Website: slack
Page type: payment
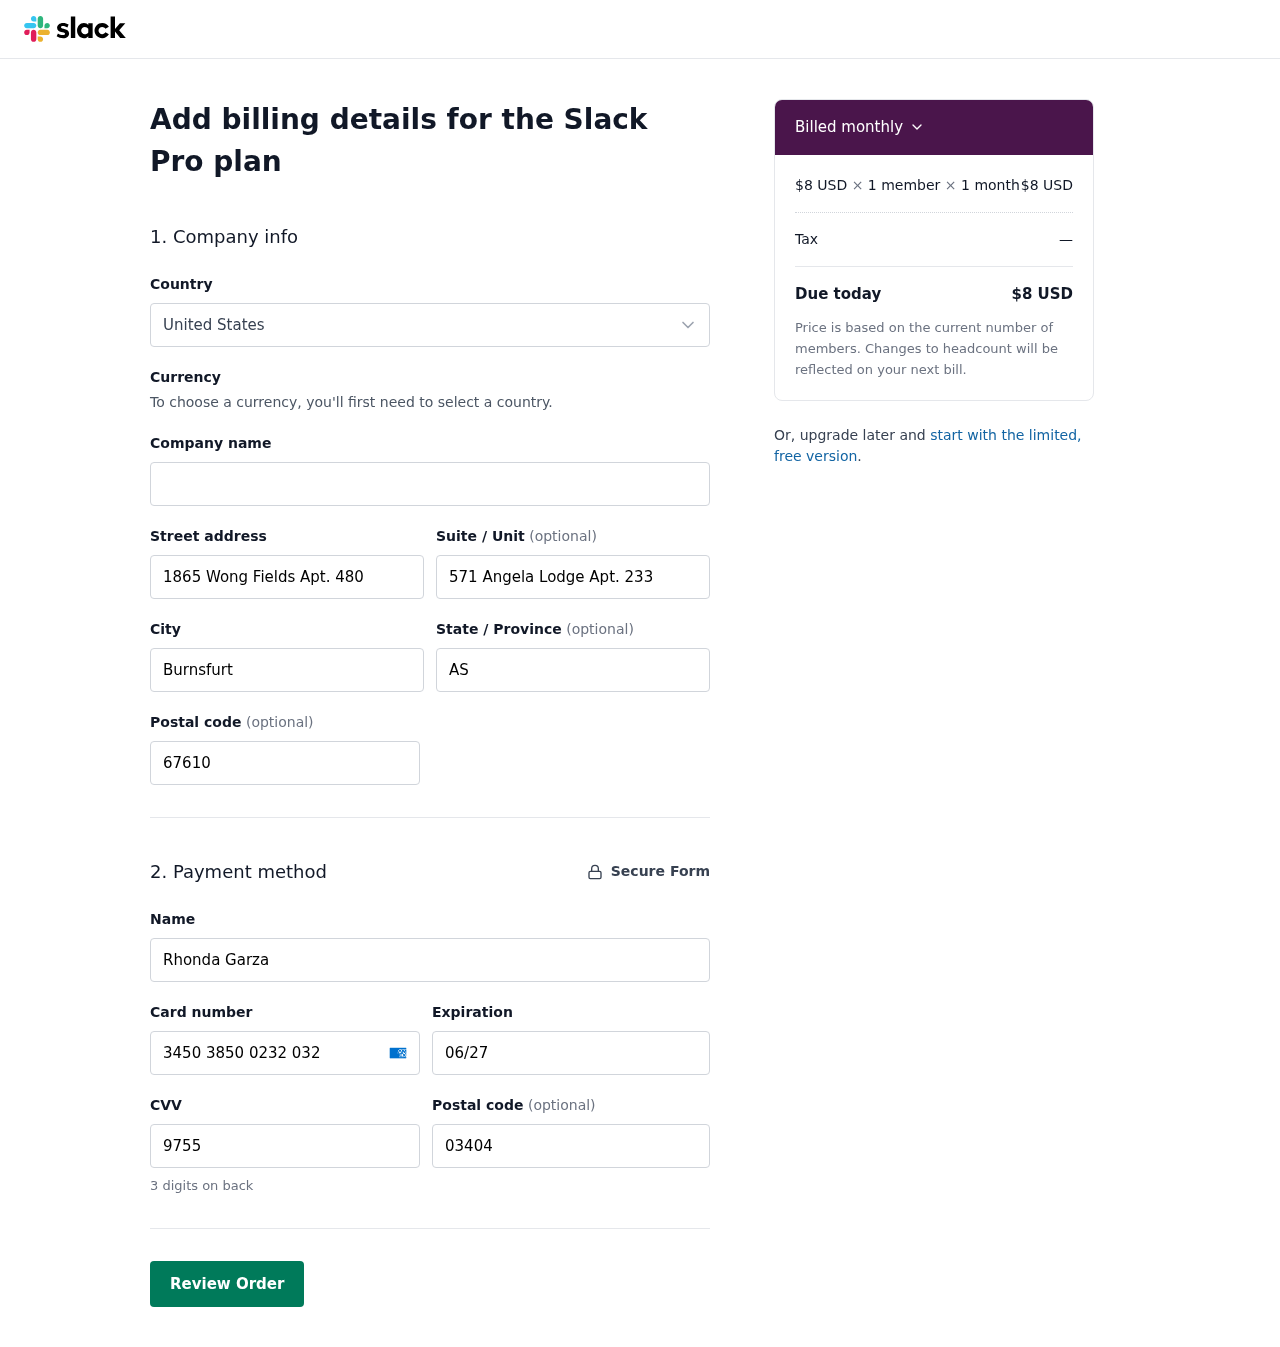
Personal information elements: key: PII_COUNTRY
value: United States
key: PII_STREET
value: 1865 Wong Fields Apt. 480
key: PII_STREET2
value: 571 Angela Lodge Apt. 233
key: PII_CITY
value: Burnsfurt
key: PII_STATE
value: AS
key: PII_POSTCODE
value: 67610
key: PII_FULLNAME
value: Rhonda Garza
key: PII_CARD_NUMBER
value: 3450 3850 0232 032
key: PII_CARD_EXPIRY
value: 06/27
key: PII_CARD_CVV
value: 9755
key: PII_POSTCODE2
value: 03404
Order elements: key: ORDER_PRICE_PER_MEMBER
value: $8 USD
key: ORDER_NUM_MEMBERS
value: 1 member
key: ORDER_NUM_MONTHS
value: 1 month
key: ORDER_SUBTOTAL
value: $8 USD
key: ORDER_TAX
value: —
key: ORDER_TOTAL
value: $8 USD